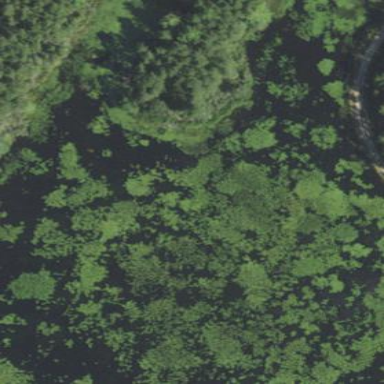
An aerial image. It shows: Marshy wetland area.